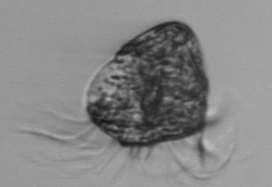
Label: Strombidium_morphotype1